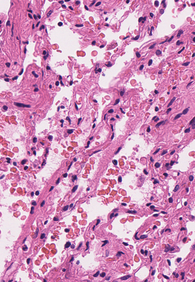
Tumor epithelial tissue: no
Tumor-associated stroma tissue: no
Normal tissue: yes